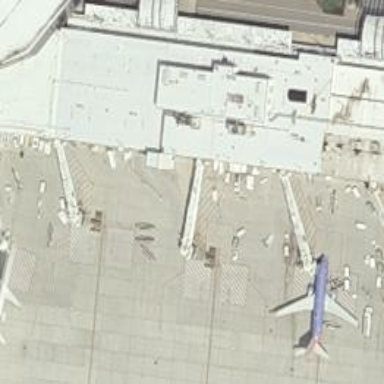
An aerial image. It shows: Airport gate.